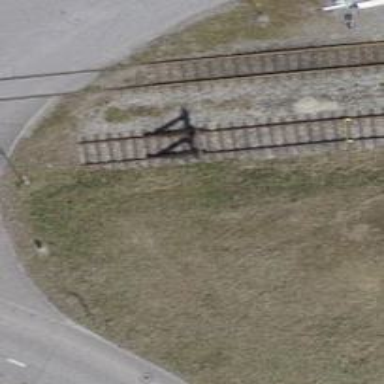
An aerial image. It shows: Railway buffer stop.